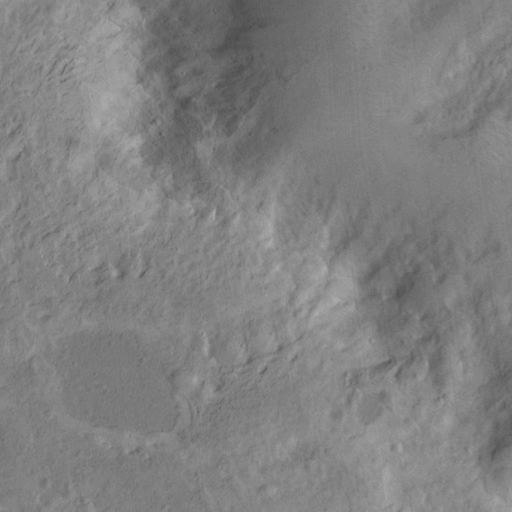
Objects detected: cone, cone